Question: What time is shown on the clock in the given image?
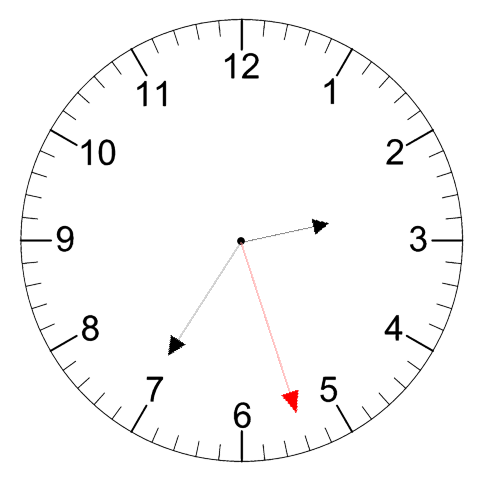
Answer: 02:35:27